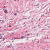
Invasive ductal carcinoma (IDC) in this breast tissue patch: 0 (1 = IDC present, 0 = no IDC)